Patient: sex F, age 68
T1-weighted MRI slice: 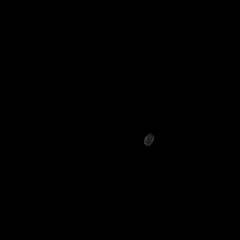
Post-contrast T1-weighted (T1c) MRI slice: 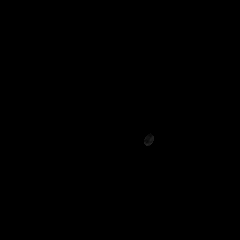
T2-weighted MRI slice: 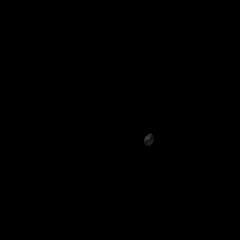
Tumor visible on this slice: no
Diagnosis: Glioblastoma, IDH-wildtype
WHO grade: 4